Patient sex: M
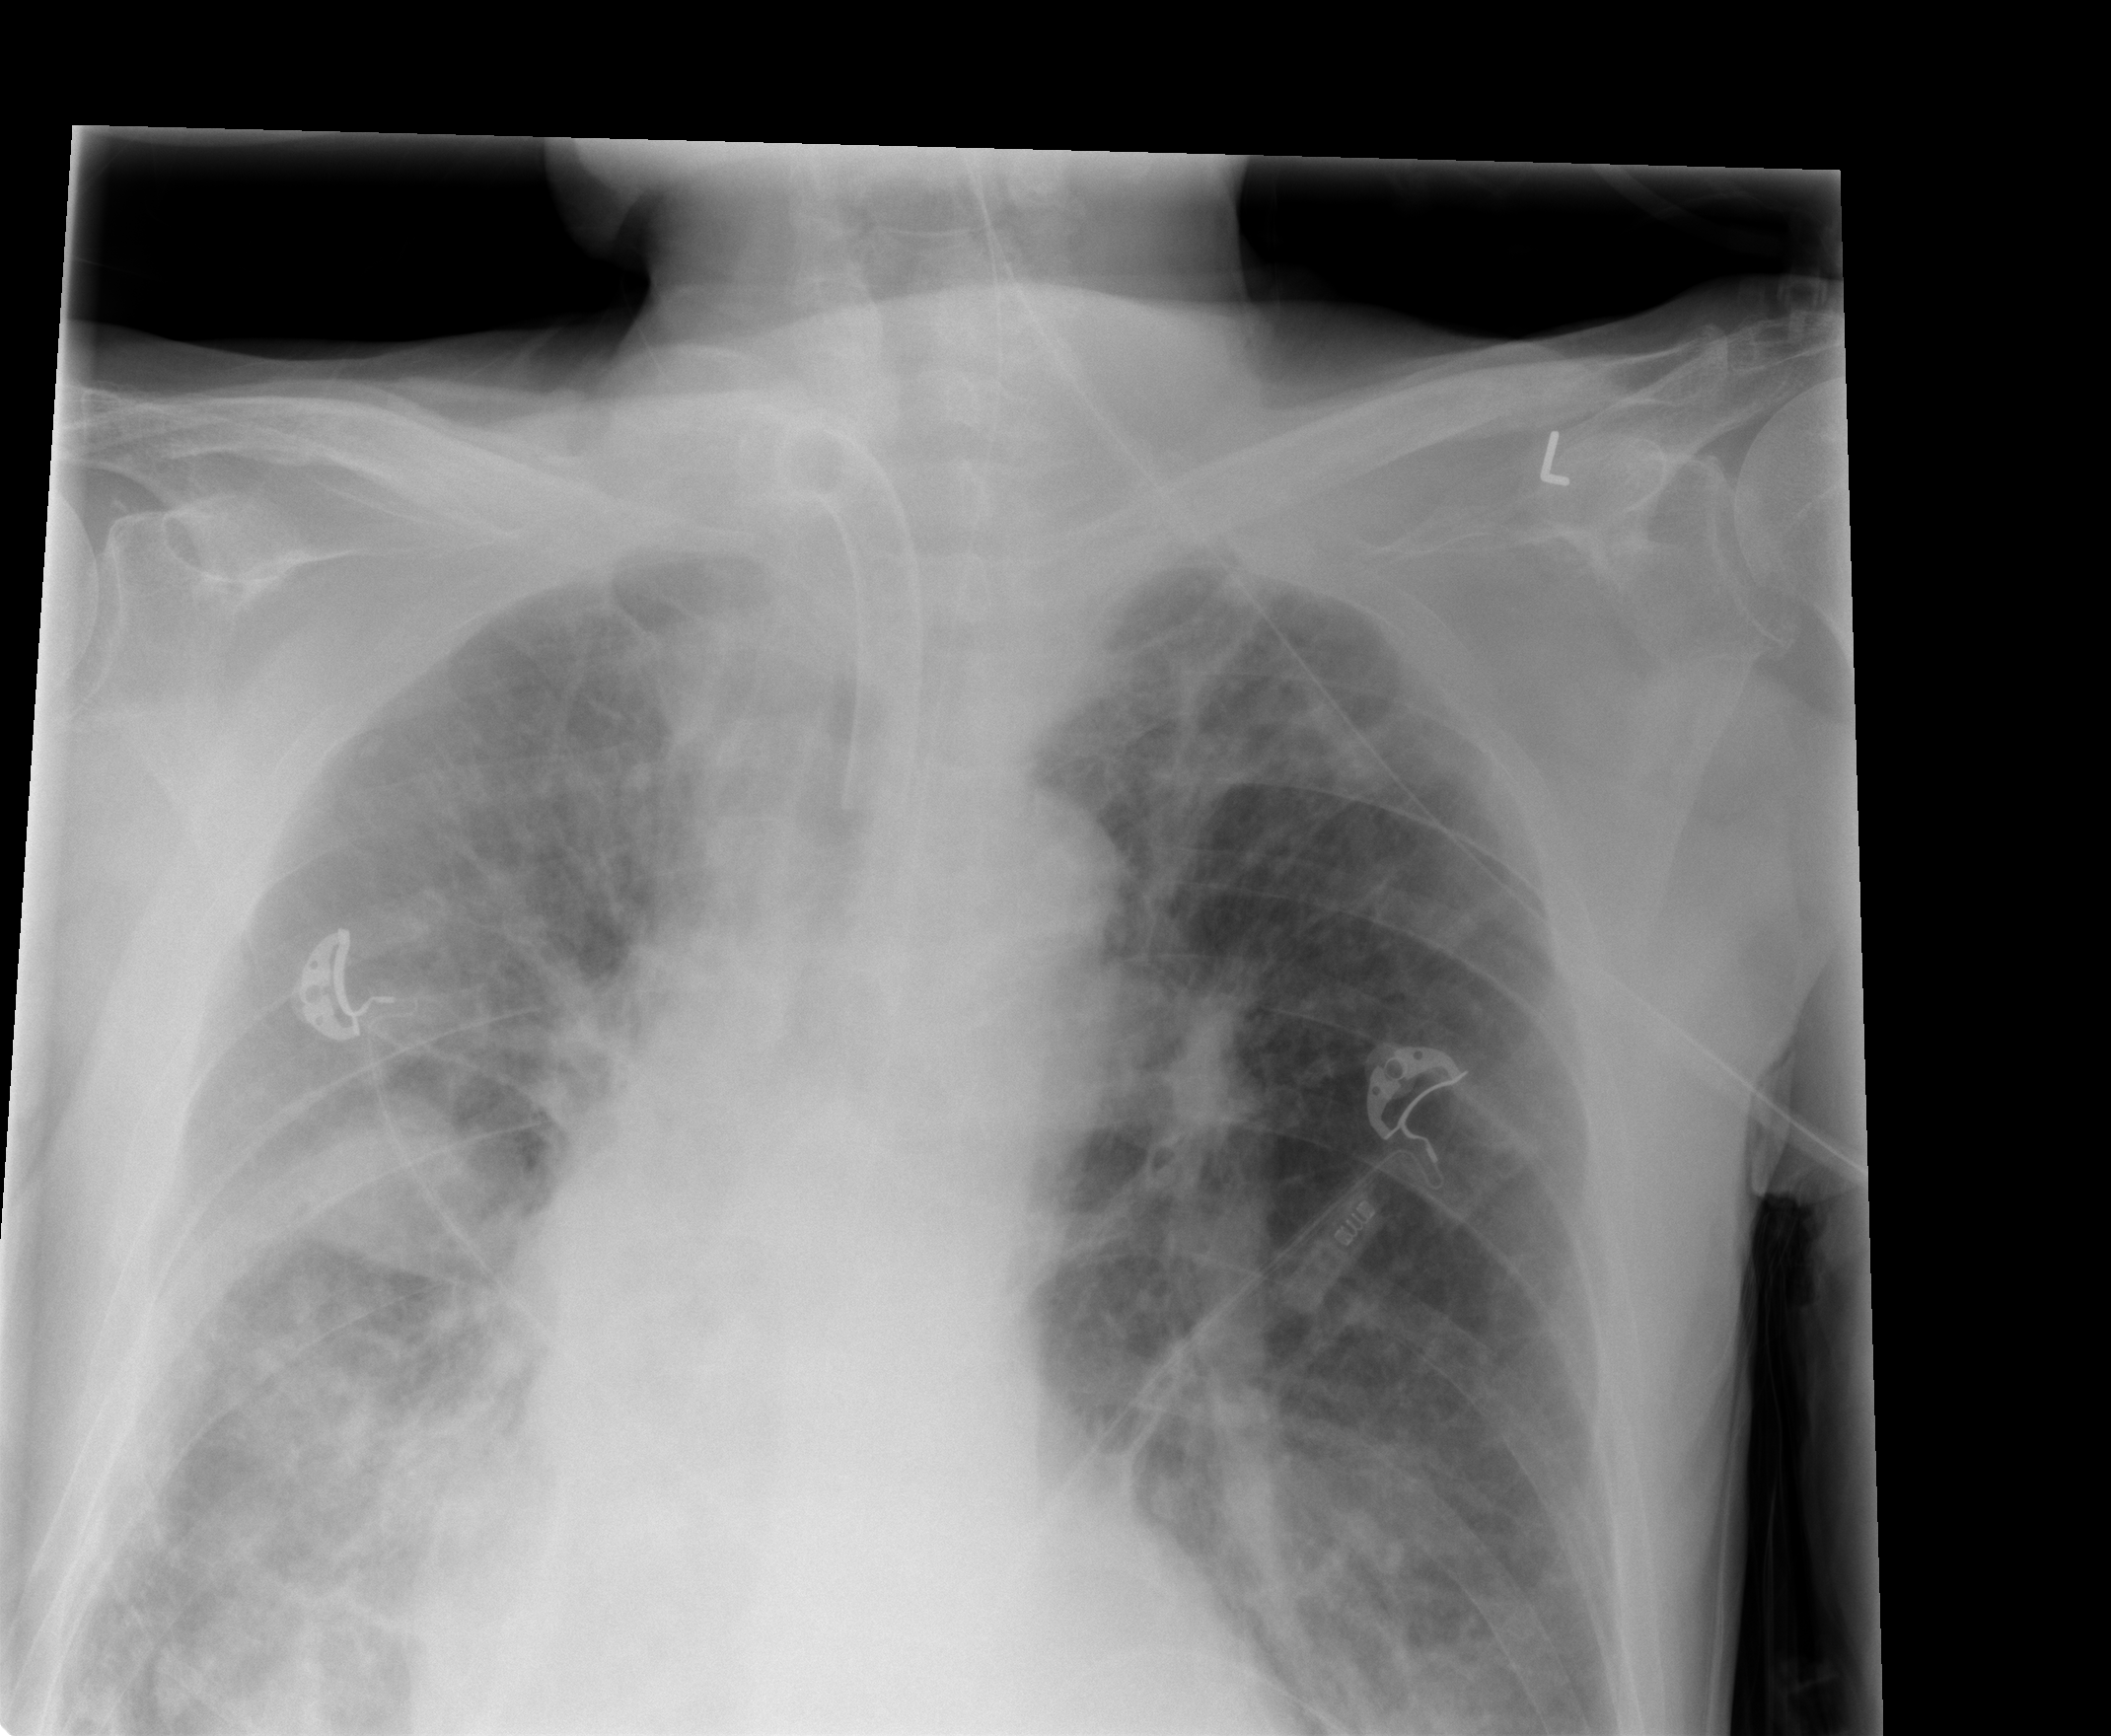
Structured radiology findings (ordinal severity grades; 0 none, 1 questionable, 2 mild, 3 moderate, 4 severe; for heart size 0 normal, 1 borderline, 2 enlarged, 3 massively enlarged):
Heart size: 0
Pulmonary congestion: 2
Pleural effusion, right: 1
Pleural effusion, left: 1
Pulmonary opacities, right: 3
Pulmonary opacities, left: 0
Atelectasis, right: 2
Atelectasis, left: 2